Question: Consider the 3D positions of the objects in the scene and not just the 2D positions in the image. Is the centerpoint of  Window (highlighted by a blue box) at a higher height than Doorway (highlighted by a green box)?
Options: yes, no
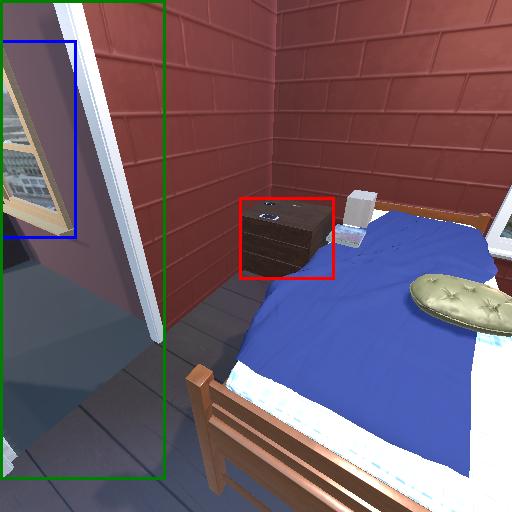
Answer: yes